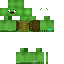
A female animal skin with green skin, wearing brown helmet dressed in a green armor chest and brown pants, featuring a closed mouth.